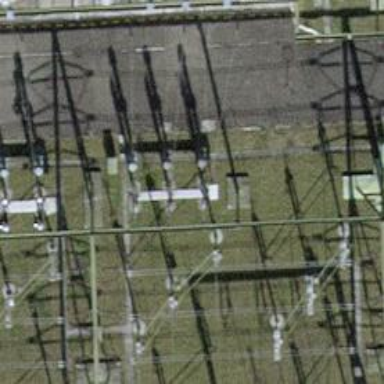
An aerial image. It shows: Bay for power lines.